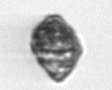
Label: Kryptoperidinium_triquetrum